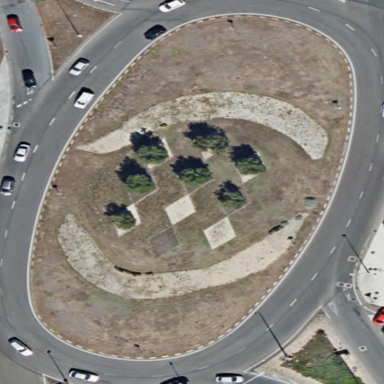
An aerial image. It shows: Secondary road with asphalt surface leading to roundabout junction.